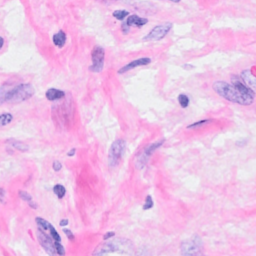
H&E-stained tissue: Breast